Interaction volume radius: 5 \u00c5
Interaction volume height: 40 \u00c5
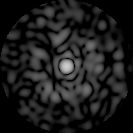
Disorder parameter: 0.8389